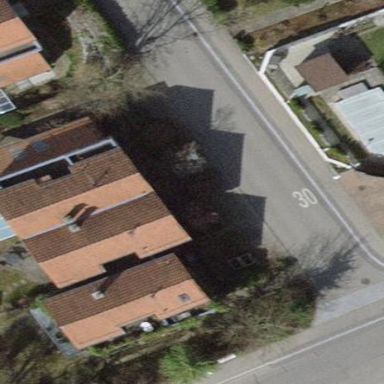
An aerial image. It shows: Terrace building.